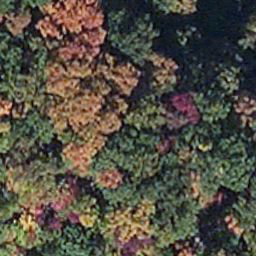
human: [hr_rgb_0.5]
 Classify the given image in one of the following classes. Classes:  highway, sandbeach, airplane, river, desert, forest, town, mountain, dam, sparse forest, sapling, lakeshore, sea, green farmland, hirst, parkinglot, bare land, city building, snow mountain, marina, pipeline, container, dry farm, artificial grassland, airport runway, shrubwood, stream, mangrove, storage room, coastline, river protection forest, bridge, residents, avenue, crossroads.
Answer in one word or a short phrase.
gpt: mangrove